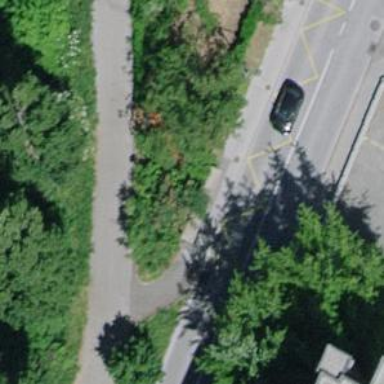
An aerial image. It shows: Bus stop with platform for public transport.